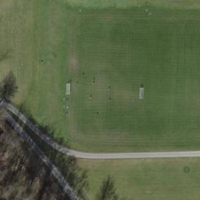
EUNIS habitat code: 55
Species observed at this site:
Euphorbia cyparissias
Melittis melissophyllum